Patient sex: F
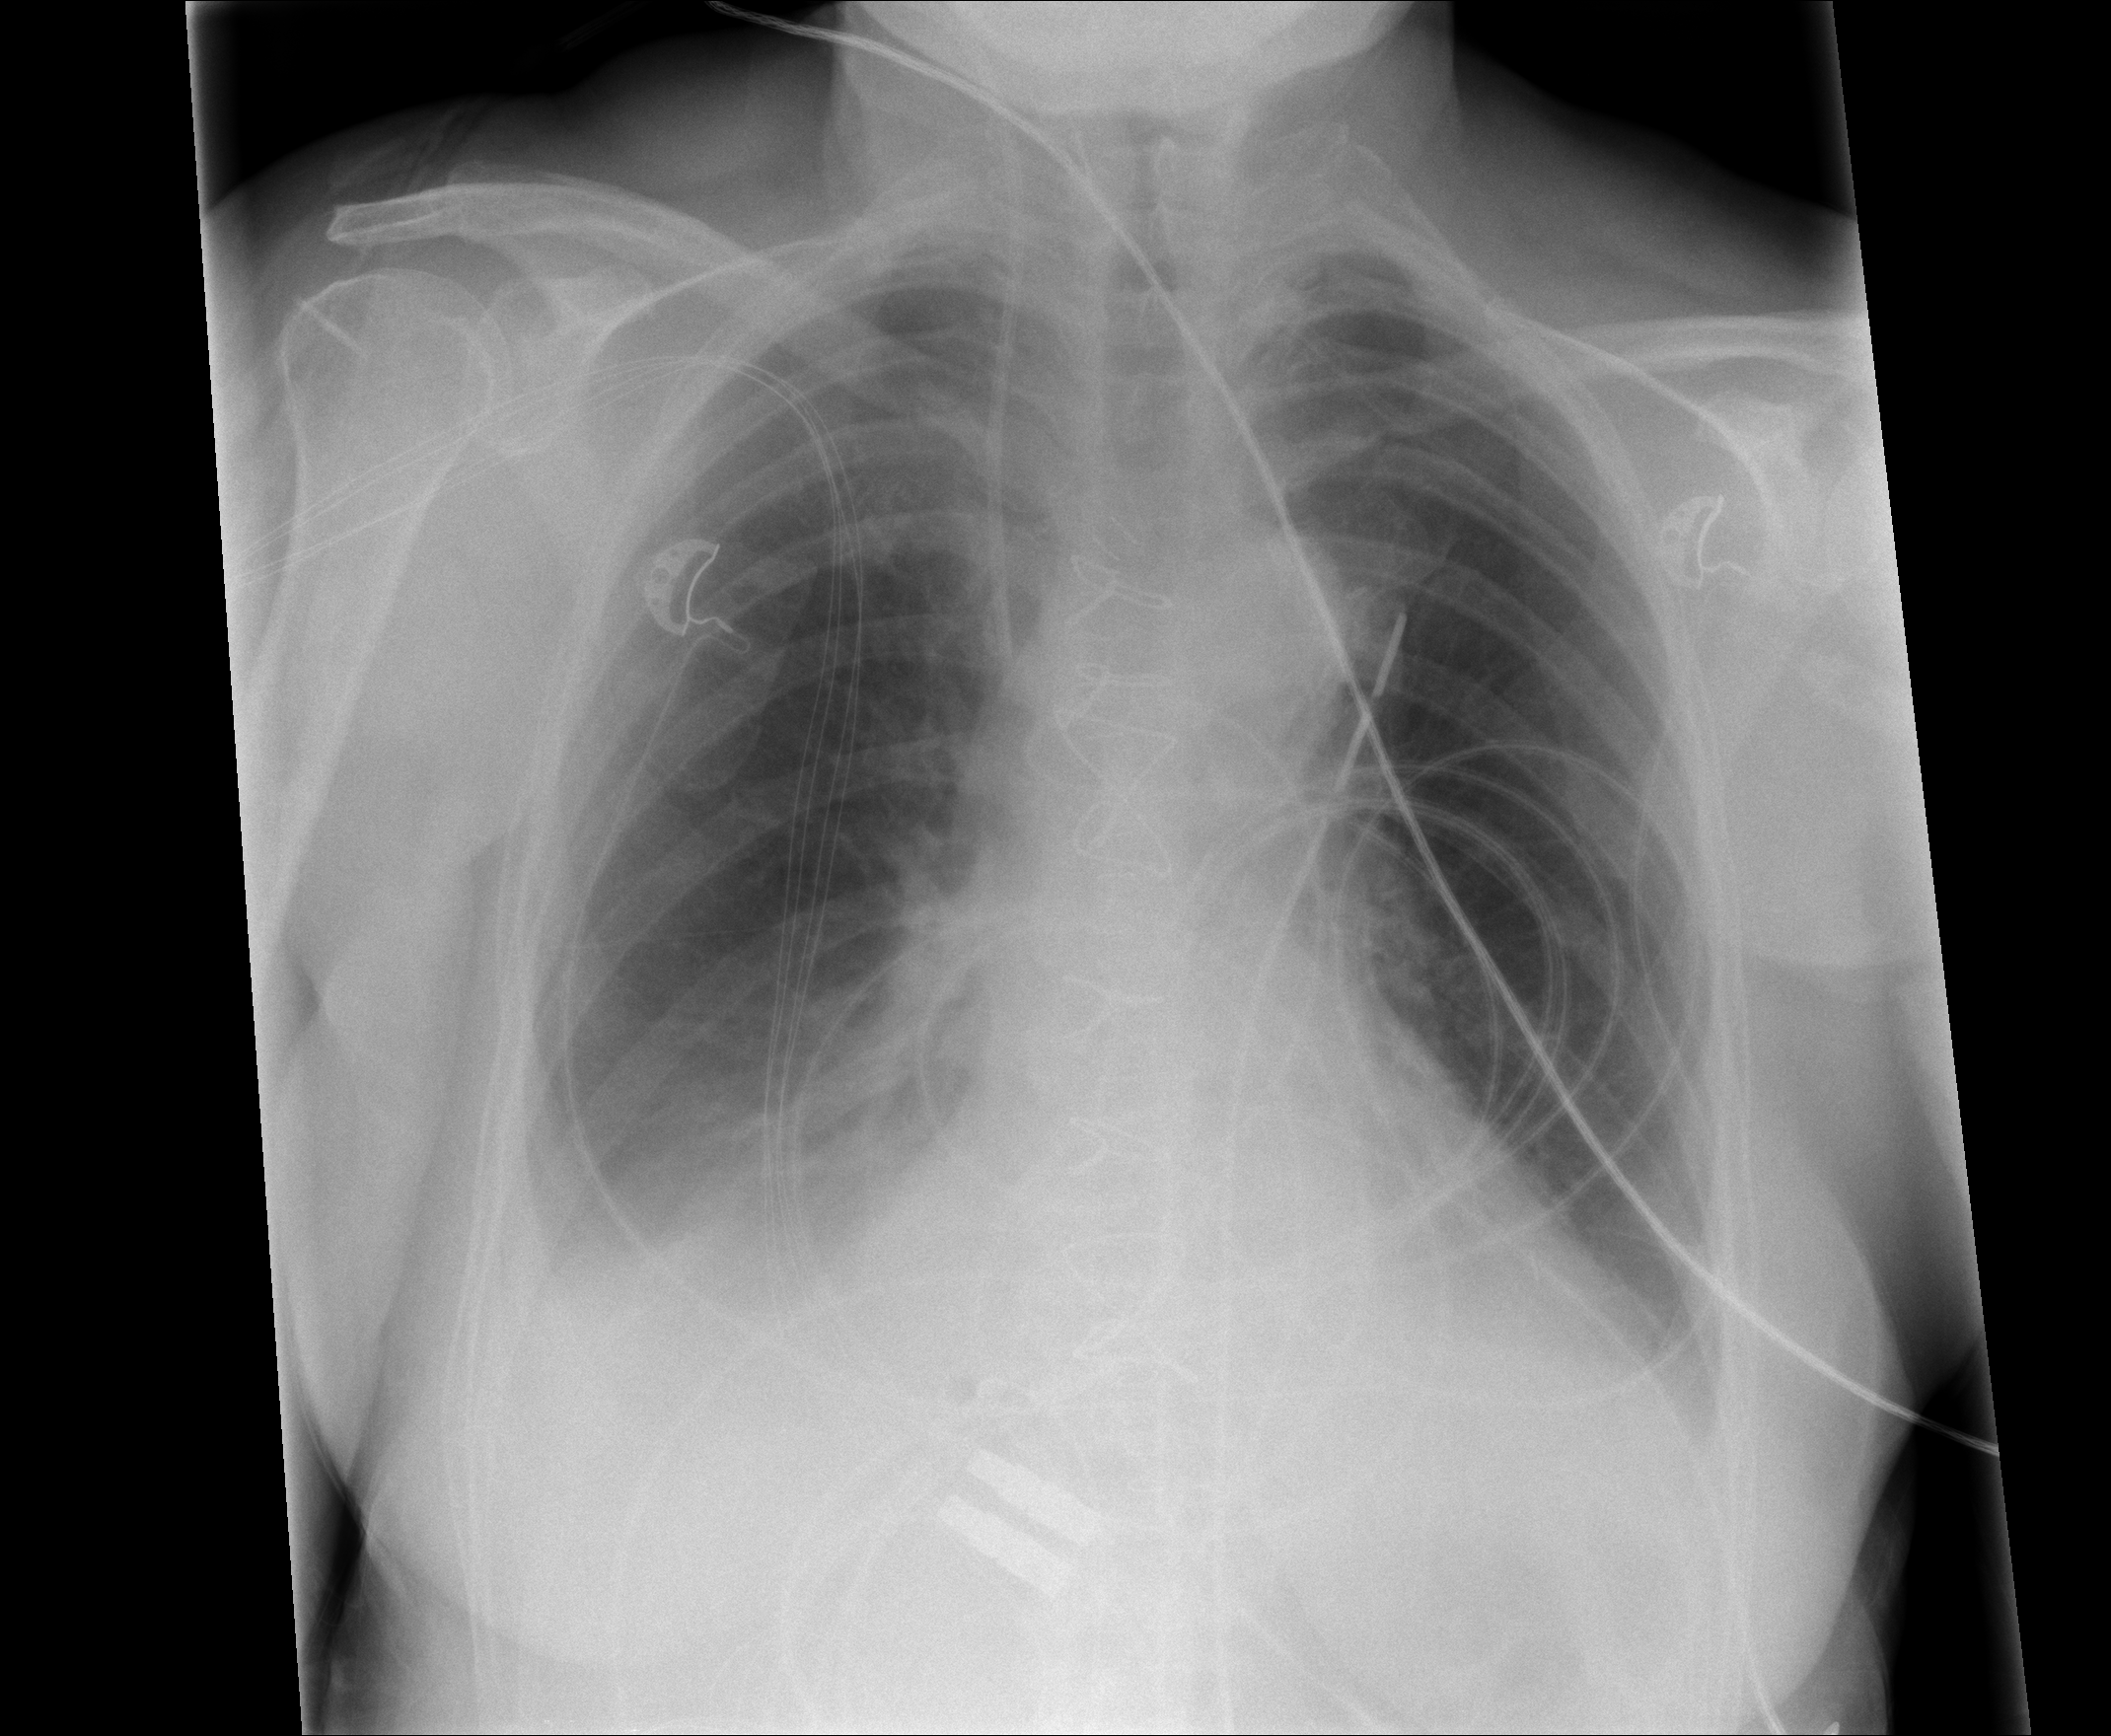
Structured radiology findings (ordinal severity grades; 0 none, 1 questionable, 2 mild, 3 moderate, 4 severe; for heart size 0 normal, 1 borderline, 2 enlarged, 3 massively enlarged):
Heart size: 0
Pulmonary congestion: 1
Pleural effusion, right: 2
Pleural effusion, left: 2
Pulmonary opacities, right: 0
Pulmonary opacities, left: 0
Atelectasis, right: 2
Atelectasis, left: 1